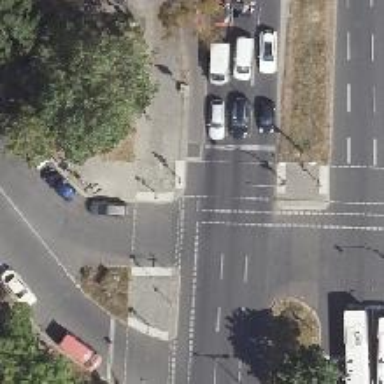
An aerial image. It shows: Crossing with traffic signals.